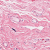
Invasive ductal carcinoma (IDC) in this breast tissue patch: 0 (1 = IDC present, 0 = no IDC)